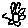
Label: flower